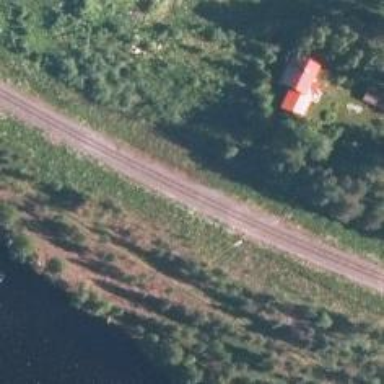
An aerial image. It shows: Rail track of class B1.